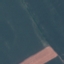
Land use / land cover class: AnnualCrop